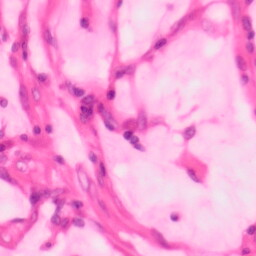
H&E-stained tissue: Colon